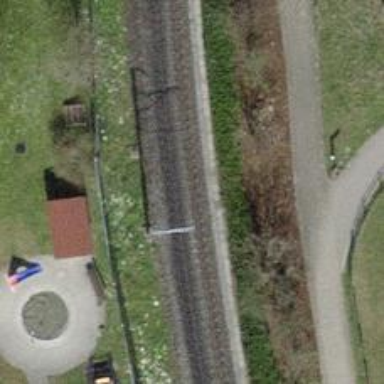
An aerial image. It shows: Narrow-gauge railway with electrified contact line.